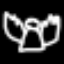
Label: angel